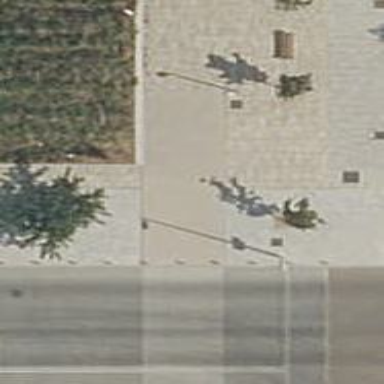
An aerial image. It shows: Footway along the road.